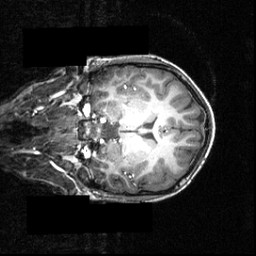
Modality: T1w
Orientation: coronal
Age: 12
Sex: female
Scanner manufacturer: siemens
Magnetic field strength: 3.951 T
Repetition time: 1.5 s
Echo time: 0.00335 s